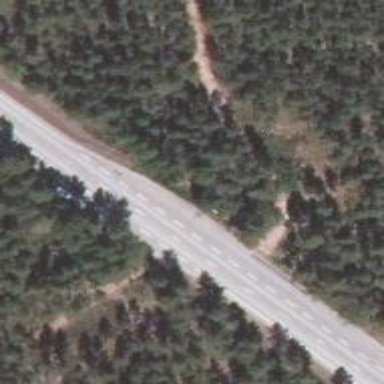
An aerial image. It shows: Rest area on the road.